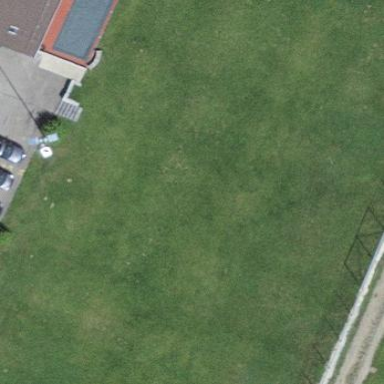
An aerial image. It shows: Soccer pitch for outdoor sports and leisure activities.